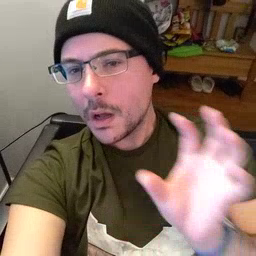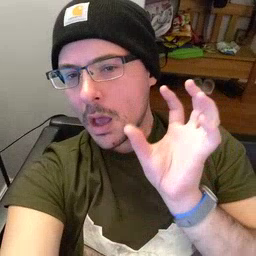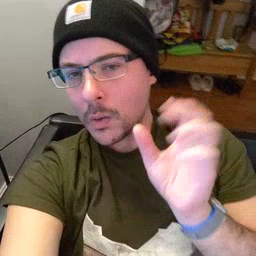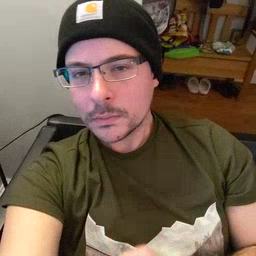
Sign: cloud